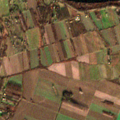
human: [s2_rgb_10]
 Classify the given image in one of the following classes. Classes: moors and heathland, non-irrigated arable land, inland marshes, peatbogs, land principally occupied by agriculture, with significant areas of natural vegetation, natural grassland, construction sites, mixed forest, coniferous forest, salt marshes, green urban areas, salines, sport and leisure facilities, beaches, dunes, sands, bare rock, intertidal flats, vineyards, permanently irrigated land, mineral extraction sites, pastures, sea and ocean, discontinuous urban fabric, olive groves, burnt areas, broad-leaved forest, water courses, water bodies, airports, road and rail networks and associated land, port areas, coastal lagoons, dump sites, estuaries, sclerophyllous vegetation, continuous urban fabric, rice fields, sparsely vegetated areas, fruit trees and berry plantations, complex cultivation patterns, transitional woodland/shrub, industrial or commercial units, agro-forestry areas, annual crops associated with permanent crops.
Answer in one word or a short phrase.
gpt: non-irrigated arable land, complex cultivation patterns, land principally occupied by agriculture, with significant areas of natural vegetation, water bodies